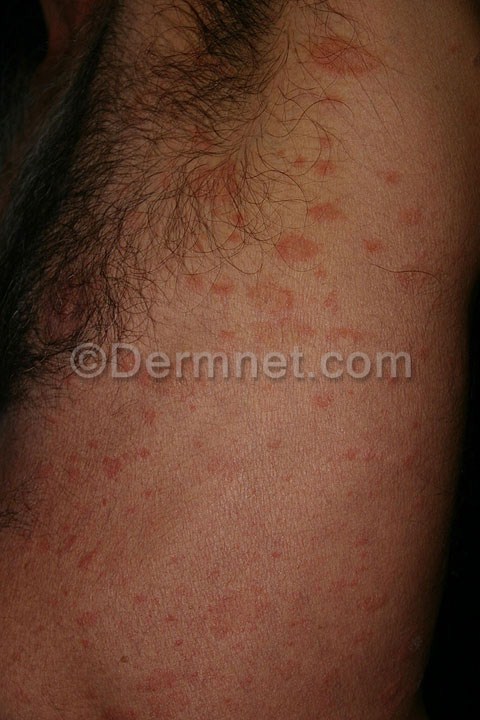
Disease: Psoriasis pictures Lichen Planus and related diseases